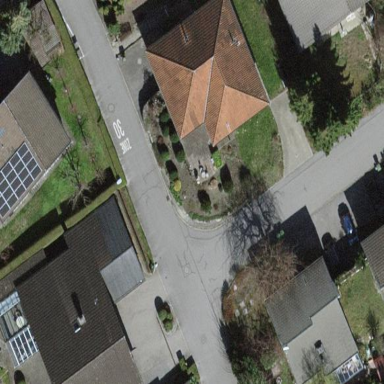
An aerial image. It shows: Detached building.